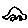
Label: car